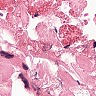
Metastatic tissue present: no